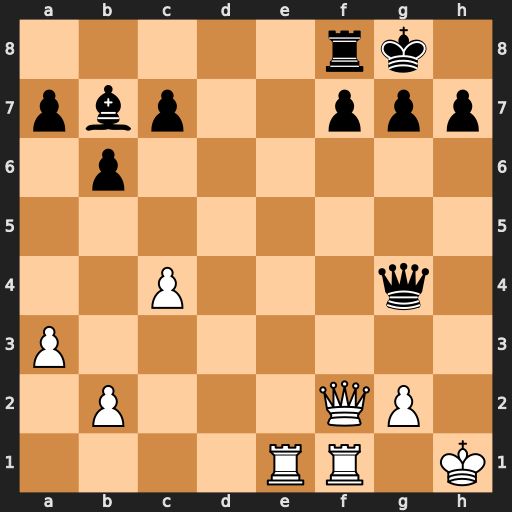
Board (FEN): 5rk1/pbp2ppp/1p6/8/2P3q1/P7/1P3QP1/4RR1K
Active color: w
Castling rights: -
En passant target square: -
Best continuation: Qxf7+ Rxf7 Re8+ Rf8 Rfxf8#